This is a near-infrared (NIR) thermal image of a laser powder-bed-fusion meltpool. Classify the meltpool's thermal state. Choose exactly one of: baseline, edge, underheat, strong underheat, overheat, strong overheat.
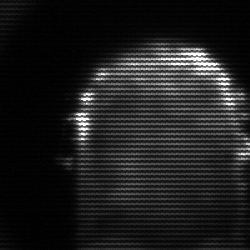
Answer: baseline